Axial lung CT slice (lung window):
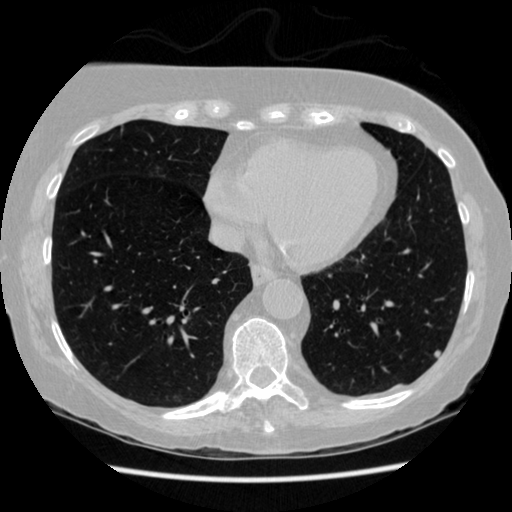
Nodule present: yes
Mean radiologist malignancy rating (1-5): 2.5